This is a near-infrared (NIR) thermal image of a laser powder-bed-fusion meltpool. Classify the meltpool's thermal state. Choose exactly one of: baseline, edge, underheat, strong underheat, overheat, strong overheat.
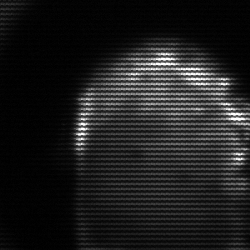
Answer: baseline